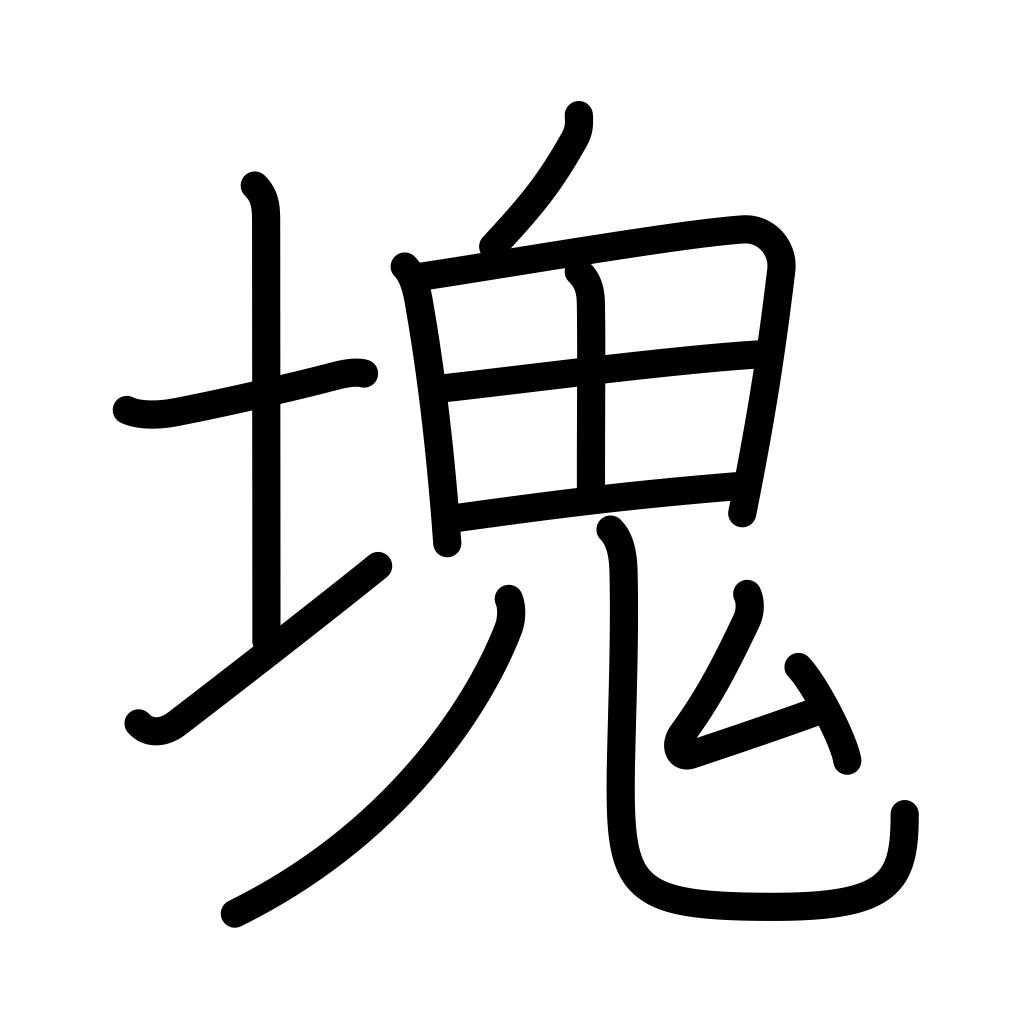
Meaning: clod, lump, chunk, clot, mass